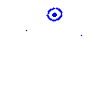
Particle: pion